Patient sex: F
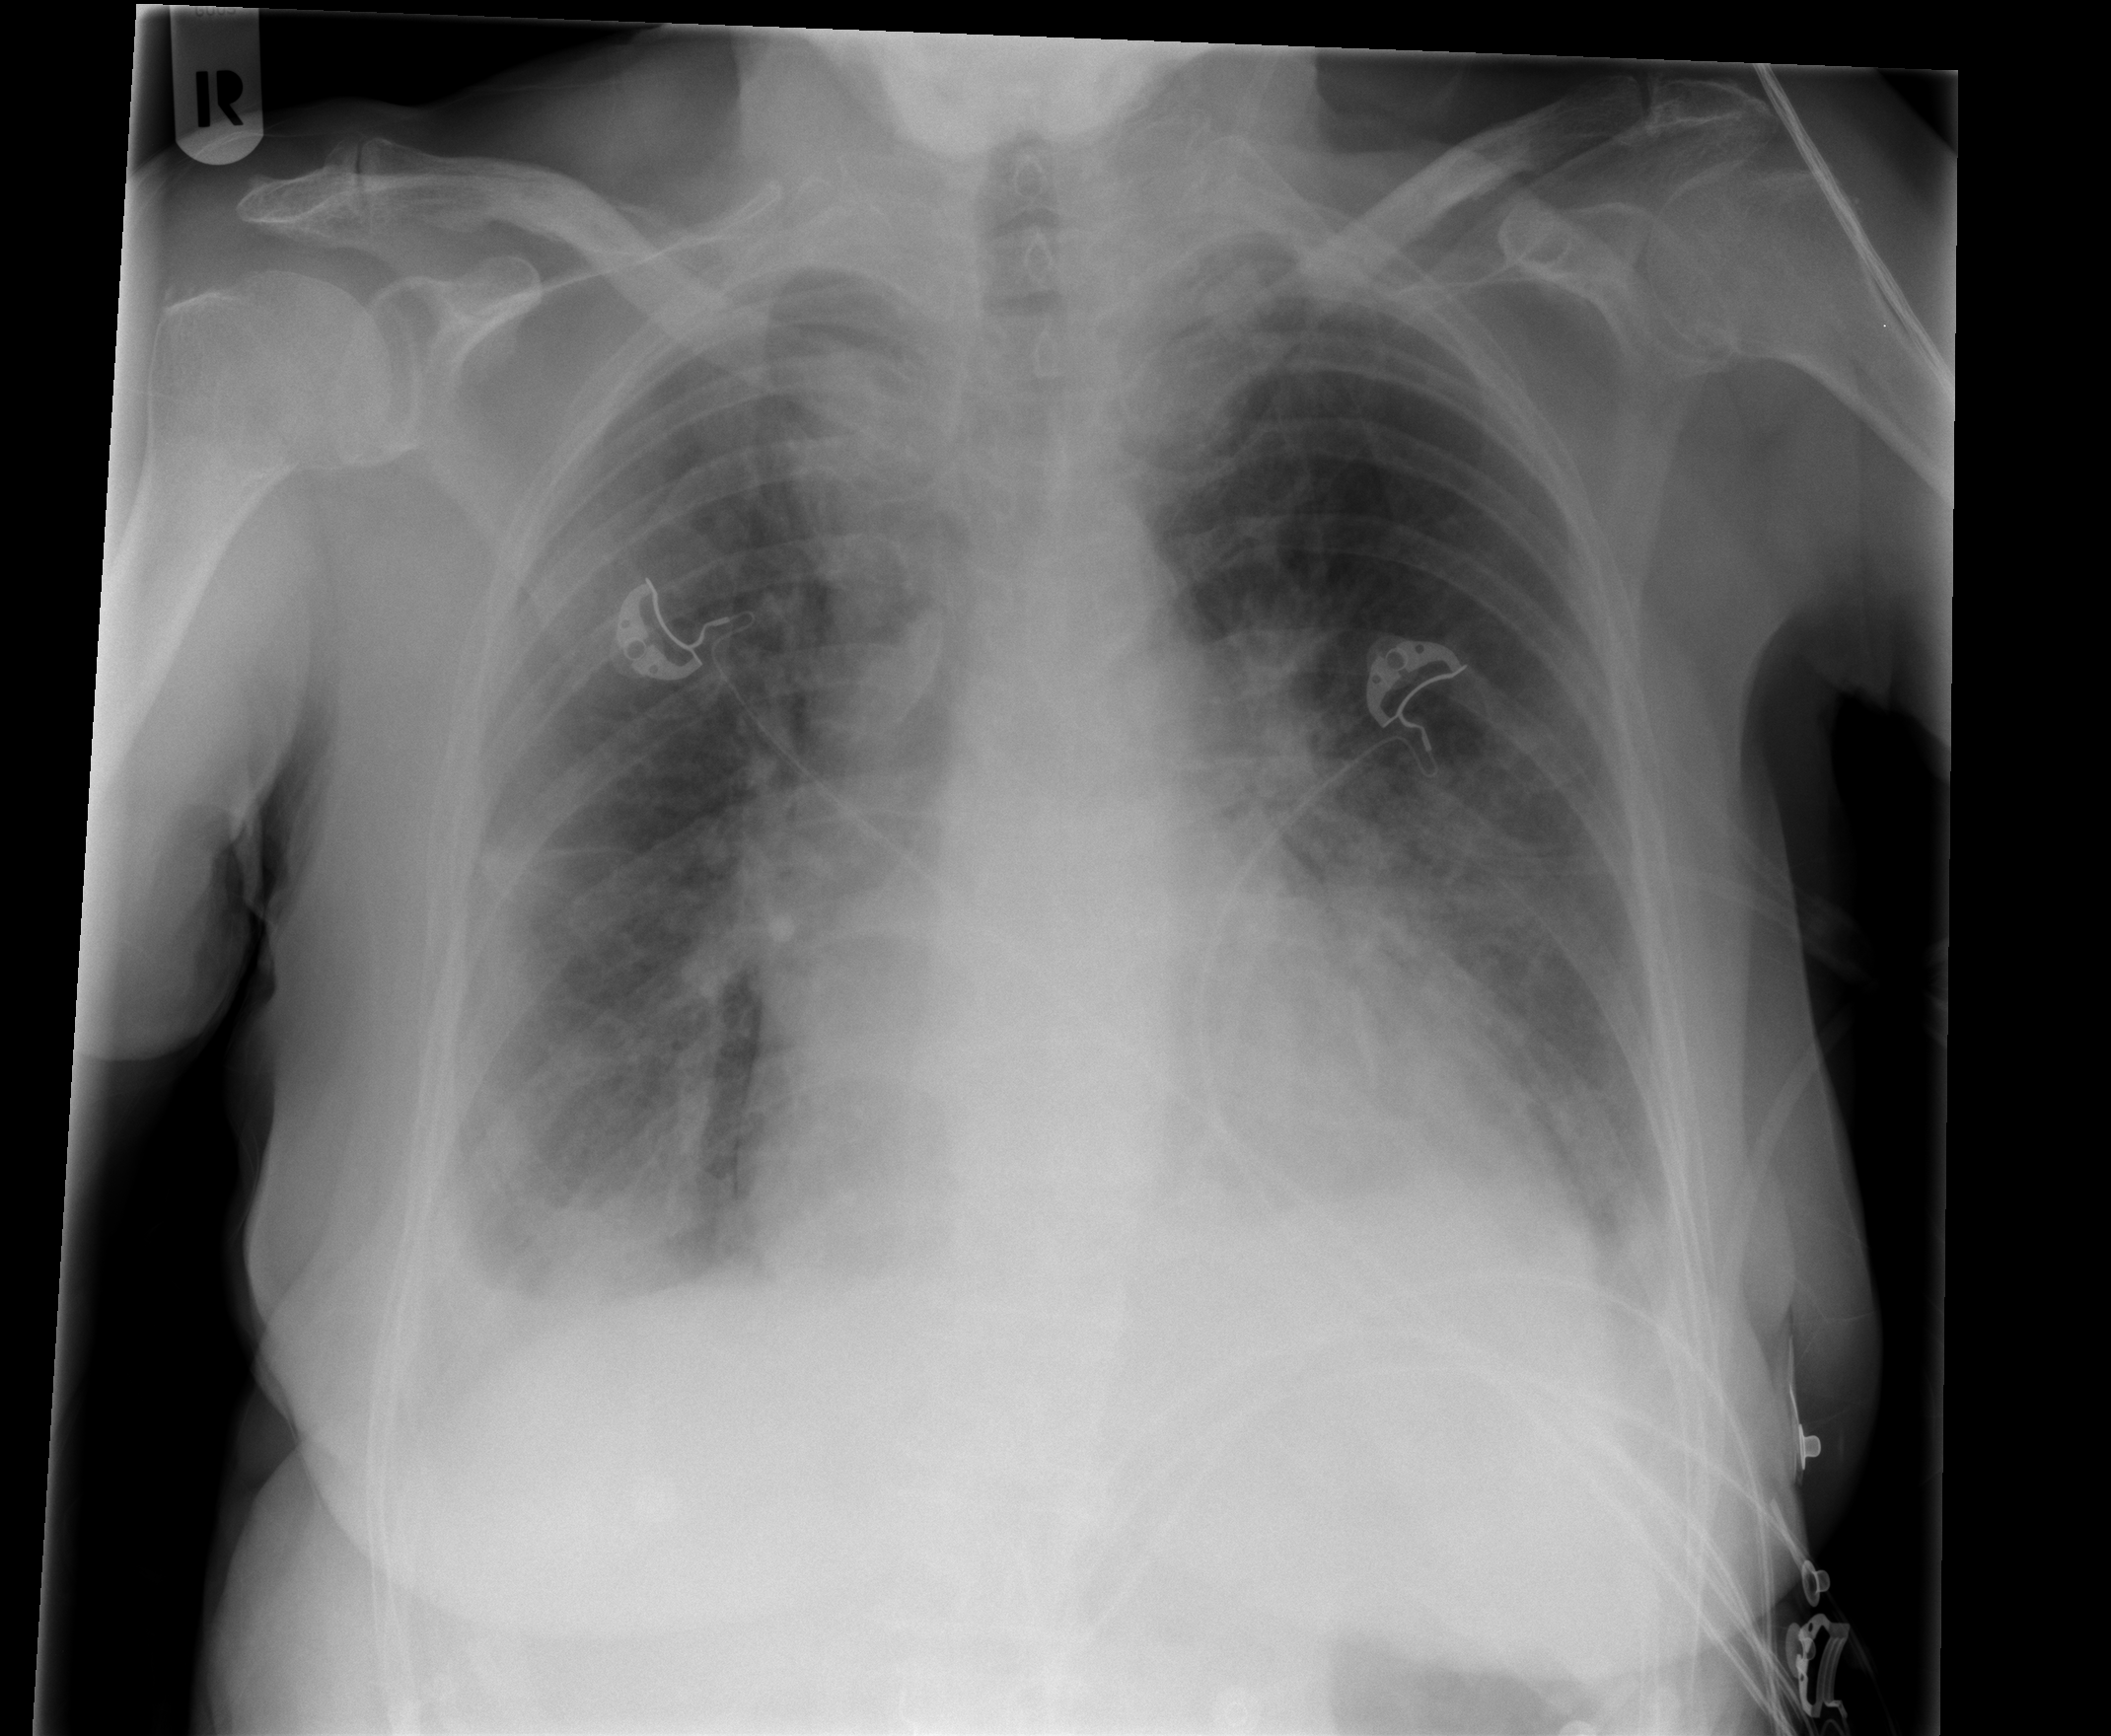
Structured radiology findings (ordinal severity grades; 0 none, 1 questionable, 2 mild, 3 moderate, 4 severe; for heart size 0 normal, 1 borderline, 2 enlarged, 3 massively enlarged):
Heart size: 2
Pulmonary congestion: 0
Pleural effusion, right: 2
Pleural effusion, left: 2
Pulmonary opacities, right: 0
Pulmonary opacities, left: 0
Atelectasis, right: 3
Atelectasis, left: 2